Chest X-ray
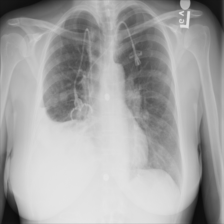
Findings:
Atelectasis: negative
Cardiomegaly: negative
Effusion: positive
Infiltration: negative
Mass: negative
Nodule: negative
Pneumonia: negative
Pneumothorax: negative
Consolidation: negative
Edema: negative
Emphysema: negative
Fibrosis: negative
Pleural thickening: negative
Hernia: negative